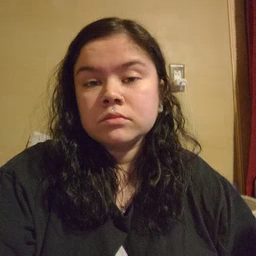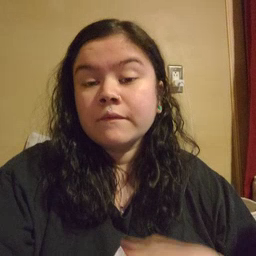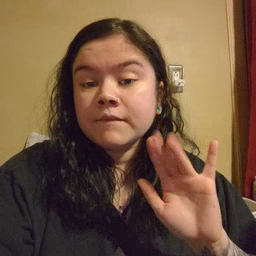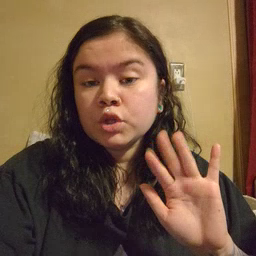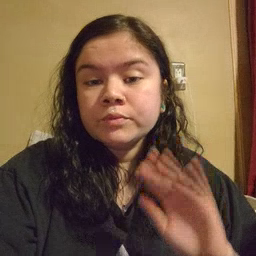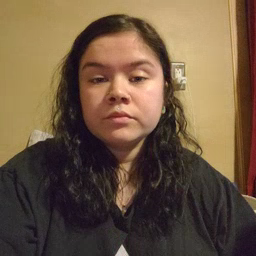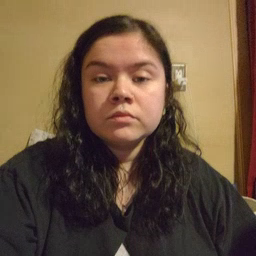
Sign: finger